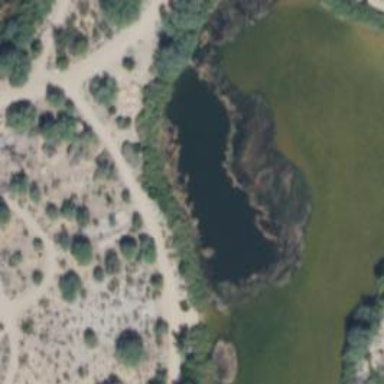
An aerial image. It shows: Pond with natural water.